Interaction volume radius: 10 \u00c5
Interaction volume height: 20 \u00c5
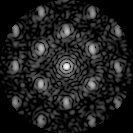
Disorder parameter: 0.4148